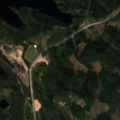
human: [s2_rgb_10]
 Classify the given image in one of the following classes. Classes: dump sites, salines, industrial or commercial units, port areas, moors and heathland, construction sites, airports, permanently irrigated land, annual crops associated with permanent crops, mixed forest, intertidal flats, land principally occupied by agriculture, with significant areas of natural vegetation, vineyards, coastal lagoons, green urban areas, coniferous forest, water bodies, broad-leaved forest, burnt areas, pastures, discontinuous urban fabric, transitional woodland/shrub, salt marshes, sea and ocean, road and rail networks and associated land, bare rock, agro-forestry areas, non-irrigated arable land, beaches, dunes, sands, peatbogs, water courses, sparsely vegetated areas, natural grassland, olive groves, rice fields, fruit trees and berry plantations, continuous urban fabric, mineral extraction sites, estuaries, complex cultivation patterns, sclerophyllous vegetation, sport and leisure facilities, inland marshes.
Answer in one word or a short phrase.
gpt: coniferous forest, mixed forest, water bodies